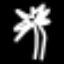
Label: palm tree